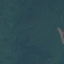
Land use / land cover class: Forest